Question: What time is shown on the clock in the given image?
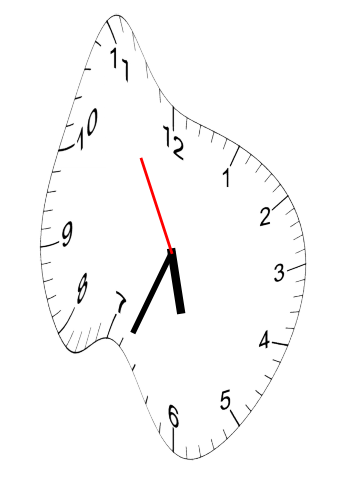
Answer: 05:33:55